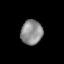
Tissue: lung
Cell type: Others
Senescence score: 0.2349
Nuclear area (px): 527
Mean DAPI intensity: 140.237